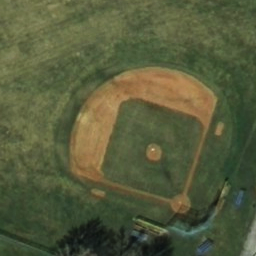
Label: baseball diamond